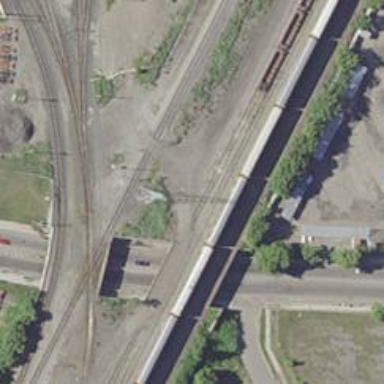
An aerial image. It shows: Railway siding with rails.